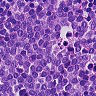
Metastatic tissue present: no